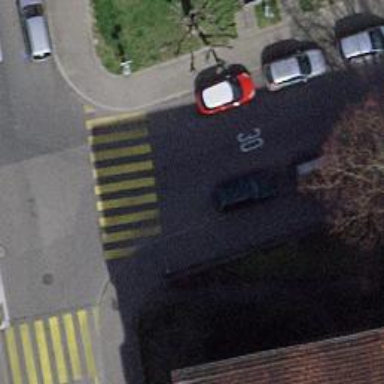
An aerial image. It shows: Kerb barrier.